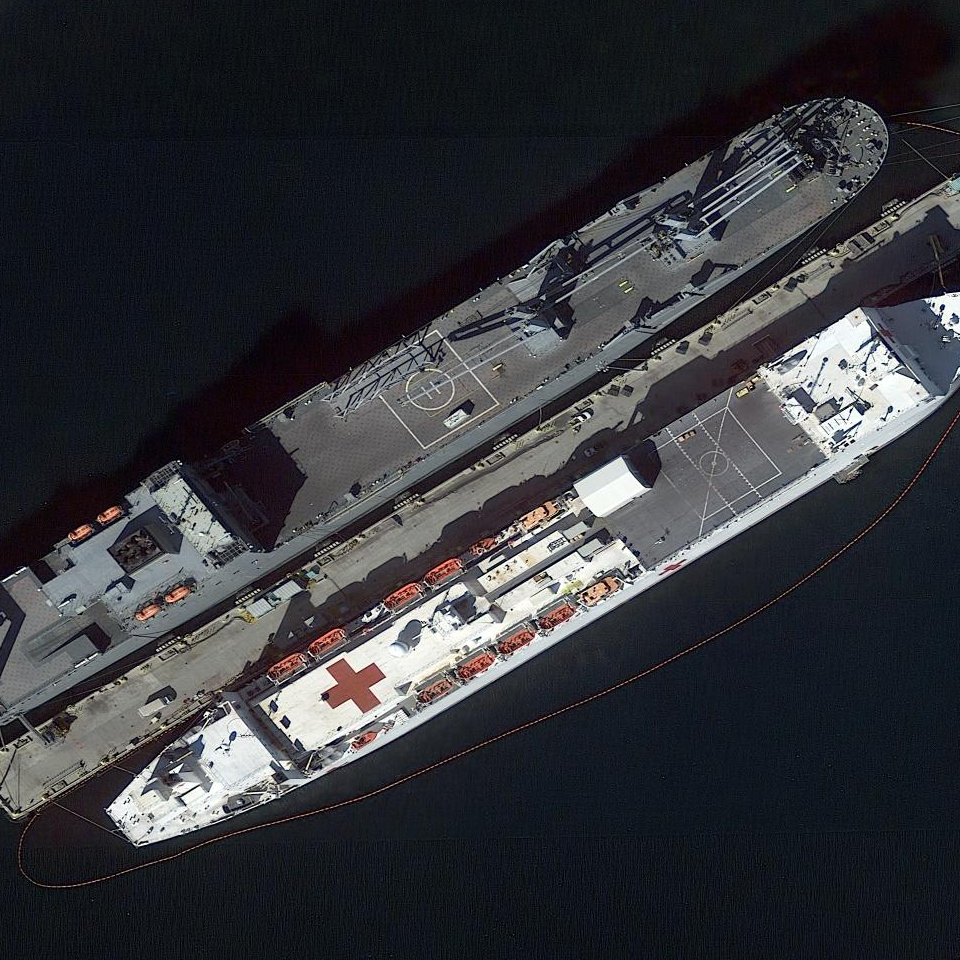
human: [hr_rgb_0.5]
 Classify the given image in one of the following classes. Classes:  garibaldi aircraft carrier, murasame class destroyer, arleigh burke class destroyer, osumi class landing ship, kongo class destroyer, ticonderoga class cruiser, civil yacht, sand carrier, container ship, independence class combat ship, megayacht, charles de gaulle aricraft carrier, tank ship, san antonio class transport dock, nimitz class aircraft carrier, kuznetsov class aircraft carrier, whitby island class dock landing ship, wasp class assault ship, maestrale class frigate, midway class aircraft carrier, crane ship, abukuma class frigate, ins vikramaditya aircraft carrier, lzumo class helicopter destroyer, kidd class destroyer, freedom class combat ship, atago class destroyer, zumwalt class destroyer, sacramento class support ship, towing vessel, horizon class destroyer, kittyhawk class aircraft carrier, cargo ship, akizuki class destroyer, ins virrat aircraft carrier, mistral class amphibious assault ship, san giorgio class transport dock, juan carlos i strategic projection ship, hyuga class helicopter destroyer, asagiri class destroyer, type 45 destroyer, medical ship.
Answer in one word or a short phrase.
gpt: Medical ship